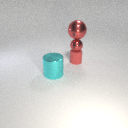
small red metal sphere above small red rubber cylinder